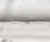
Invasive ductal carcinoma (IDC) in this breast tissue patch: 0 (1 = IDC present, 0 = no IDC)